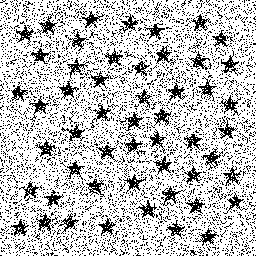
Squares: 0
Triangles: 0
Stars: 52
Total shapes: 52